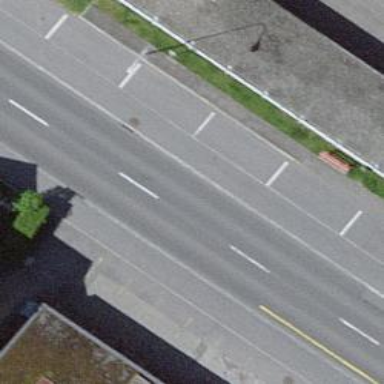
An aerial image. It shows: Bus stop with designated stop position for public transport.